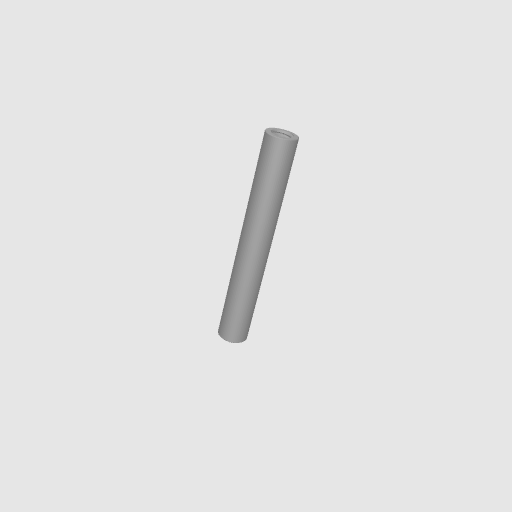
Part: Standoff6OD42